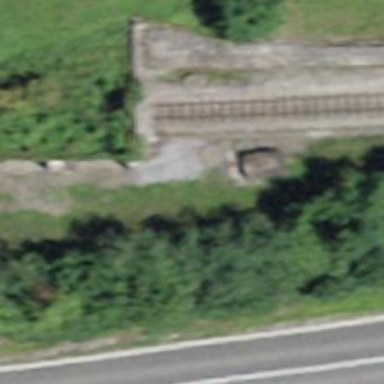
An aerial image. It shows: Abandoned railway.